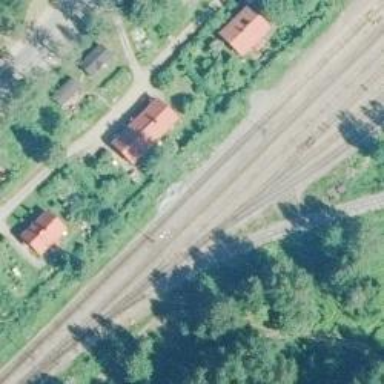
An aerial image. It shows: Railway yard in service.